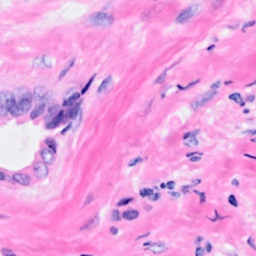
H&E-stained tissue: Breast